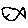
Label: fish